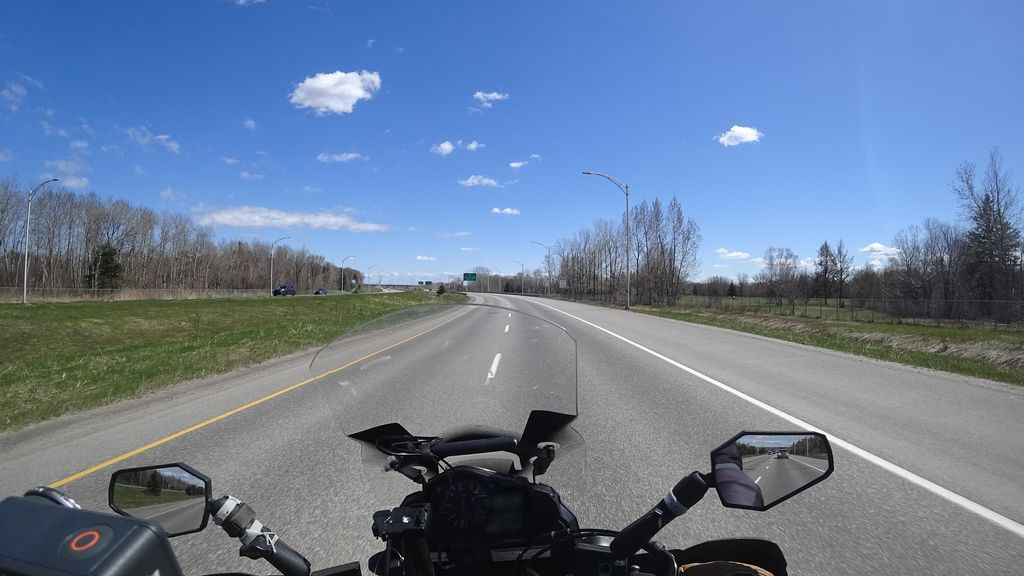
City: quebec_city